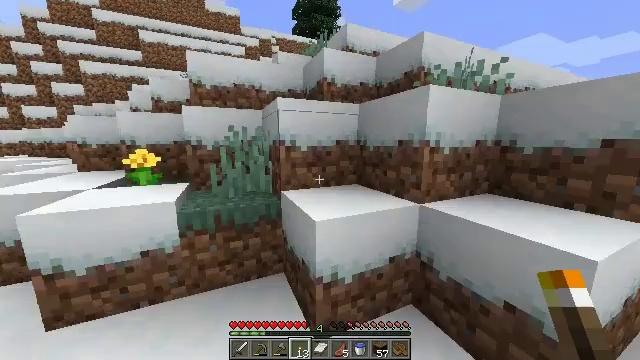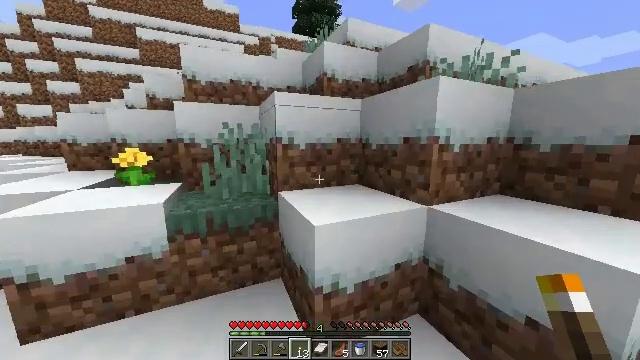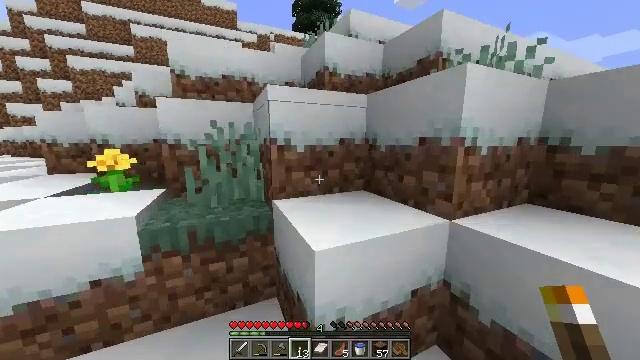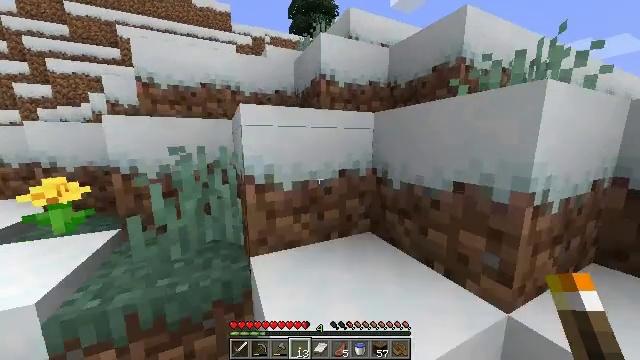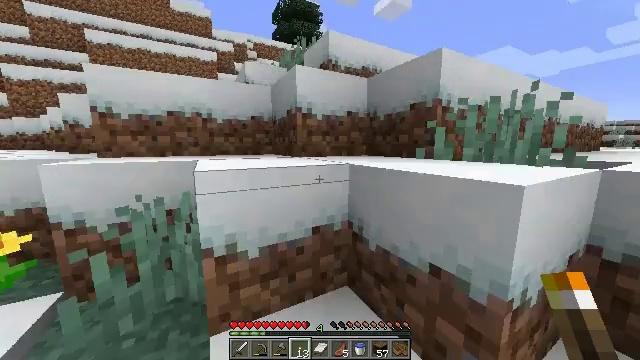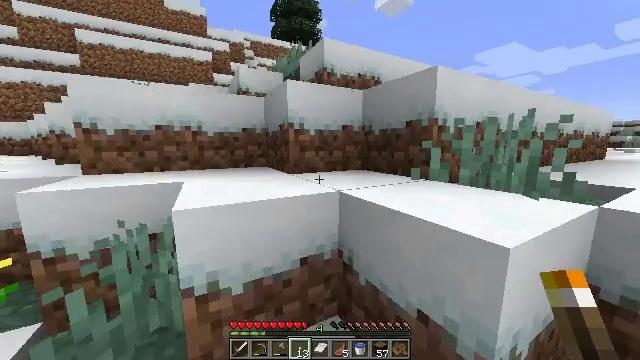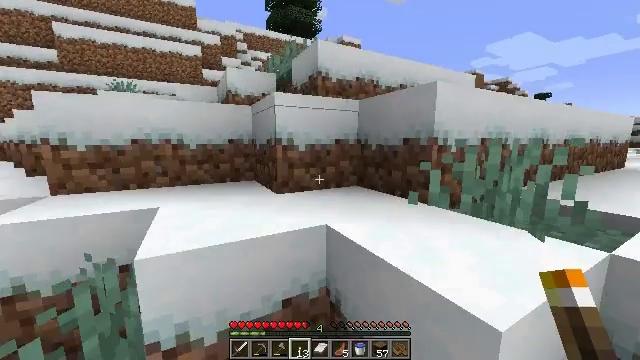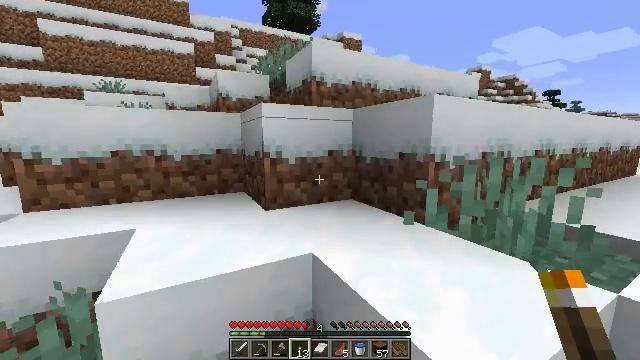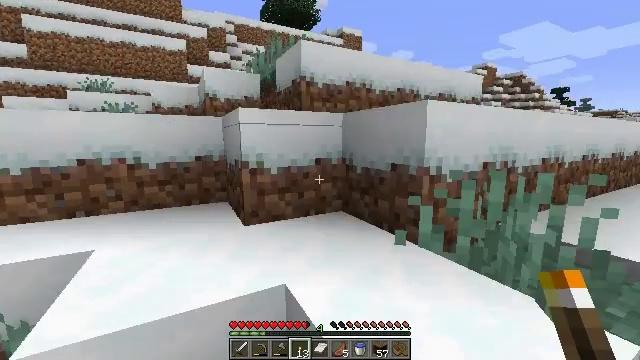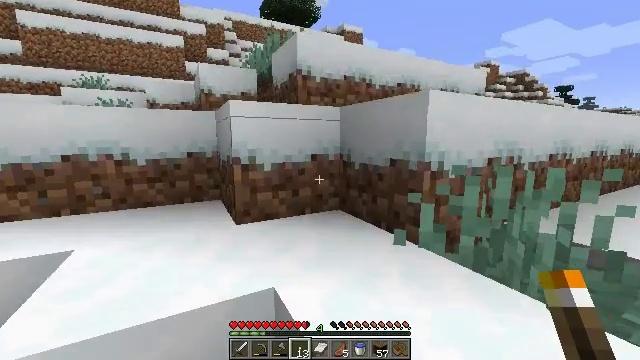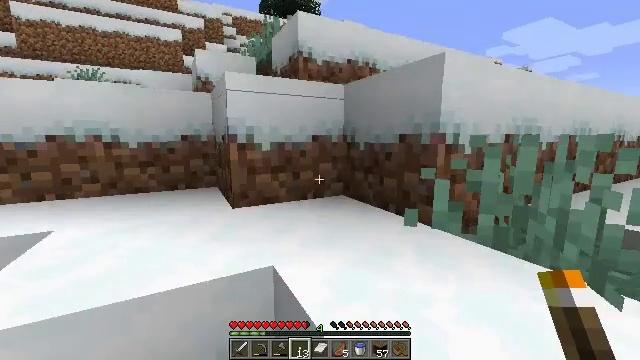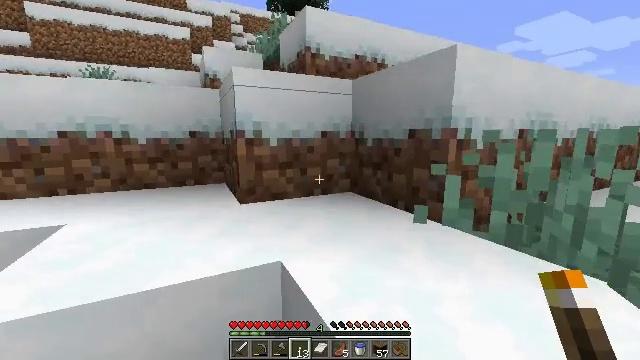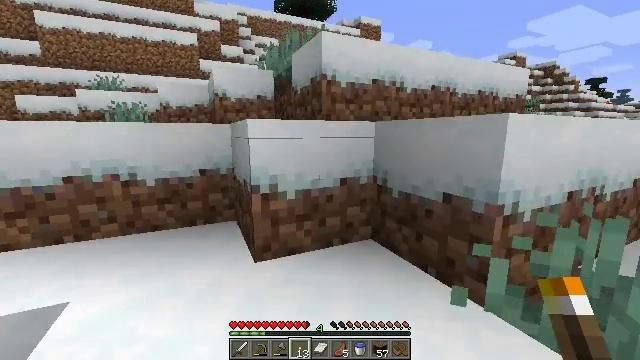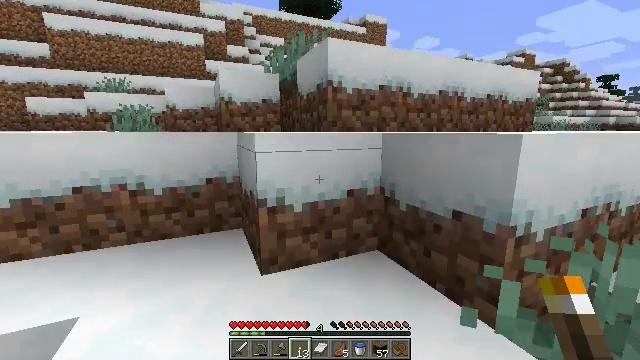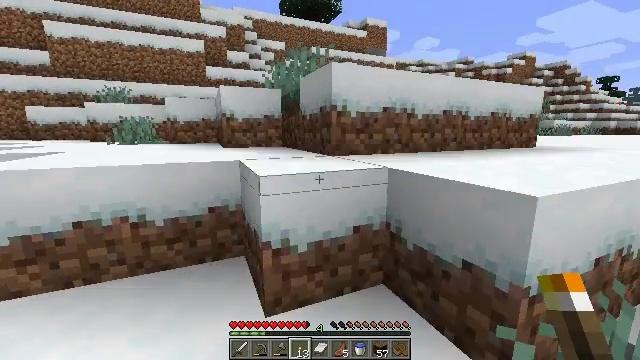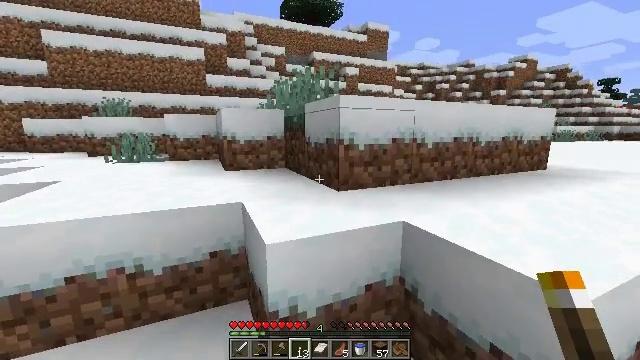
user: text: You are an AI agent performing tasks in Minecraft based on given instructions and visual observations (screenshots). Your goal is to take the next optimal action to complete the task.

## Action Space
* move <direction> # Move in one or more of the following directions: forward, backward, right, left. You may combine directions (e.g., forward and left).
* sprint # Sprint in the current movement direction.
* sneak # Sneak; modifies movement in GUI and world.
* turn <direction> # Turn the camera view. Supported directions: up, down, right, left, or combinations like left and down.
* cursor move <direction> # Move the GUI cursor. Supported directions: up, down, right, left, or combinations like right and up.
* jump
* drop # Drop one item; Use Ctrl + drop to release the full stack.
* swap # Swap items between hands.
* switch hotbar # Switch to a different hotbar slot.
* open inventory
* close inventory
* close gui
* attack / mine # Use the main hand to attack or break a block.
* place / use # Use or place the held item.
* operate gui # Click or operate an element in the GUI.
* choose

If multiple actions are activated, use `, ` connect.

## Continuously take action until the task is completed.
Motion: motion action
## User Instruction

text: Pick up the poppy from the field.
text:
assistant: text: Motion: move forward
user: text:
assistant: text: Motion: move forward
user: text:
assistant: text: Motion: move forward, jump
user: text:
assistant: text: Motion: move forward, turn right, jump
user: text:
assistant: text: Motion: move forward, jump
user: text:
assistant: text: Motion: move forward, jump
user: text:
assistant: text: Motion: move forward
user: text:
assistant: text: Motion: move forward
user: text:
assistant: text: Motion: move forward, jump
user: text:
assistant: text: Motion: move forward, jump
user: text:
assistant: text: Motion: move forward, turn left, jump
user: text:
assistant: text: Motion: move forward, turn left, jump
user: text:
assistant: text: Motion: move forward, turn left, jump
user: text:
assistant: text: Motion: move forward, jump
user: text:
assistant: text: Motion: move forward, jump
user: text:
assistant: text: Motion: move forward, jump
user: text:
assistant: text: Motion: move forward
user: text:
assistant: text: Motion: move forward
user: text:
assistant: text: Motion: move forward
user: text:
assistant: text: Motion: move forward
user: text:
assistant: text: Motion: move forward
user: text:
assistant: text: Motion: move forward, jump
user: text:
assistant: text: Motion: move forward, jump
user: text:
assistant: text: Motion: move forward, jump
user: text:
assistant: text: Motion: move forward
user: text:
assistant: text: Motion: move forward
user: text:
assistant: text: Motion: move forward
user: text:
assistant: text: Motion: move forward
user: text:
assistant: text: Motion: move forward, jump
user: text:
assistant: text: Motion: move forward, jump